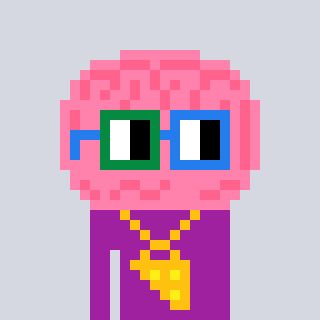
a pixel art character with square green and blue glasses, a brain-shaped head and a magenta-colored body on a cool background